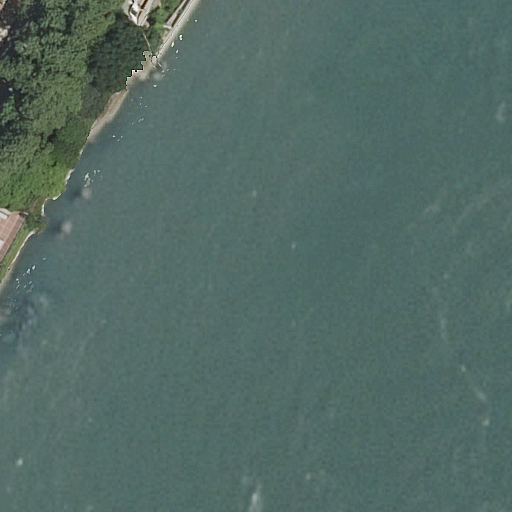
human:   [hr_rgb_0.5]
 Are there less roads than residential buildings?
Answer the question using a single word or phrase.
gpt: no

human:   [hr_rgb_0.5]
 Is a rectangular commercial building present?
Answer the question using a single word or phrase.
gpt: no

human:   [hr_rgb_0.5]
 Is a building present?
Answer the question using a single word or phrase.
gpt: yes

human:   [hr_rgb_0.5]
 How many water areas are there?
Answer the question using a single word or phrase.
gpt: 1

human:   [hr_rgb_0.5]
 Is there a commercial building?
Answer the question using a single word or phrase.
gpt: no

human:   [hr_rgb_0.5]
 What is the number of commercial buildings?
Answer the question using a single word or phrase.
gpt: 0

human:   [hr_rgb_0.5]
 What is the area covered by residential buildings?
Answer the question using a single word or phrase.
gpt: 150m2

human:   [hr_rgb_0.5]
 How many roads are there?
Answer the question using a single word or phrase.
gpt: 5

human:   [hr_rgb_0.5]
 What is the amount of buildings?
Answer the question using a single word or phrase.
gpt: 1

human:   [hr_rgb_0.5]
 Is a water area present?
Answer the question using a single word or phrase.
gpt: yes

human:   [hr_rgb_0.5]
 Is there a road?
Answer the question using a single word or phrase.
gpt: yes

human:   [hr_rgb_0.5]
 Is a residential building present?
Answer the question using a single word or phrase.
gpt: yes

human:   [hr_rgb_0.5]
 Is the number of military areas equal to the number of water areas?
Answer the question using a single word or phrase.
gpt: no

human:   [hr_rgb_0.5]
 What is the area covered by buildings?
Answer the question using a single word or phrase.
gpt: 150m2

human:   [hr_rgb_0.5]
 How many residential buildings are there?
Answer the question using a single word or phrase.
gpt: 1

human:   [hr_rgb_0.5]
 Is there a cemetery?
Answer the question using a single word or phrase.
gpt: no

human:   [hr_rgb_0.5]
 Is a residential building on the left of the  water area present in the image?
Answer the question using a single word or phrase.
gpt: yes

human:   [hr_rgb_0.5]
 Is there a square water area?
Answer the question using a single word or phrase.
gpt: no

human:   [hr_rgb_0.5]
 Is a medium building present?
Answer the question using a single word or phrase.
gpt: yes

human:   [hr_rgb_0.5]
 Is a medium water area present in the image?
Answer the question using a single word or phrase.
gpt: no

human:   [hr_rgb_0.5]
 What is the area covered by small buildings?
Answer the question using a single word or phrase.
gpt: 0m2

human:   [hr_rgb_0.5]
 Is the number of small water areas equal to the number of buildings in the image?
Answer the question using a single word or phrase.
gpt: no

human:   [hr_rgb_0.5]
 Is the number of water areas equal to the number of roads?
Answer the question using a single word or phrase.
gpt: no

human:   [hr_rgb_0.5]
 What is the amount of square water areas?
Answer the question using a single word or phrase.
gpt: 0

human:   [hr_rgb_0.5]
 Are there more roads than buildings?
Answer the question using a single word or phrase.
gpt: yes

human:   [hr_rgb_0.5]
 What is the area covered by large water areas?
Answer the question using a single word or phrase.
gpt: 7185m2

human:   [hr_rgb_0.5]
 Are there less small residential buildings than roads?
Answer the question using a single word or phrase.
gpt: yes

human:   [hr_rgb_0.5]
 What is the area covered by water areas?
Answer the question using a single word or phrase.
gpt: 7185m2

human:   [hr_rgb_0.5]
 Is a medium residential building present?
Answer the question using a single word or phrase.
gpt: yes

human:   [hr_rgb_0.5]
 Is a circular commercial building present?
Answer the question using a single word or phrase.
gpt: no

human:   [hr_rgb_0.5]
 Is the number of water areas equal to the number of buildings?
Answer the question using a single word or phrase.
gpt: yes

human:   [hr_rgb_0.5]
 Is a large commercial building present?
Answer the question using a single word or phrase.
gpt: no

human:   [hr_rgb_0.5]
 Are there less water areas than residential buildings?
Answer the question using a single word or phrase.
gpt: no

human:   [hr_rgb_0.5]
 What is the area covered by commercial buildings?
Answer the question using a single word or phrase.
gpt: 0m2

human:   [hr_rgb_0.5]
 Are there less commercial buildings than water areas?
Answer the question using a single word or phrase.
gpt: yes

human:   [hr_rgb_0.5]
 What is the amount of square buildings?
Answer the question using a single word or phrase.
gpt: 0

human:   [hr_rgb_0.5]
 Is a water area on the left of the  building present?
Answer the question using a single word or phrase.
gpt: no

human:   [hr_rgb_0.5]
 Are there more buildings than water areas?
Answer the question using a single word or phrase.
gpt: no

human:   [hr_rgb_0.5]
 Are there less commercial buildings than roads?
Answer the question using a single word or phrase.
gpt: yes

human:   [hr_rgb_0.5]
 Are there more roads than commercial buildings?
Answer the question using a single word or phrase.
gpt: yes

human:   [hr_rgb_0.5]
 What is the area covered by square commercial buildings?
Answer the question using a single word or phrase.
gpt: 0m2

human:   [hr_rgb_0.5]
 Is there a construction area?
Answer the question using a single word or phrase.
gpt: no

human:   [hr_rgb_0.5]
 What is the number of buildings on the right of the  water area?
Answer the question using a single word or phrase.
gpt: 0

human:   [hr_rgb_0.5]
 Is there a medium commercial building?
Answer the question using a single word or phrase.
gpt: no

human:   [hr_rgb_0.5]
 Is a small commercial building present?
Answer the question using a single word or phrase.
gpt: no

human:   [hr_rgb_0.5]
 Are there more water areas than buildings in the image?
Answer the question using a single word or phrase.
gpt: no

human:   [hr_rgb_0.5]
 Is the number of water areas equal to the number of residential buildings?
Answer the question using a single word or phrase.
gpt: yes

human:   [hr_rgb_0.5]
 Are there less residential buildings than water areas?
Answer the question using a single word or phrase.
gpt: no

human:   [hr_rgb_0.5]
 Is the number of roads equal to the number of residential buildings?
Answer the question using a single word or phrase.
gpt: no

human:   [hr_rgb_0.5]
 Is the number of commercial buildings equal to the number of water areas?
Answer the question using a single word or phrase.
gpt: no

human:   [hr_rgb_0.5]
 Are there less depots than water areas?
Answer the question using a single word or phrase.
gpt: yes

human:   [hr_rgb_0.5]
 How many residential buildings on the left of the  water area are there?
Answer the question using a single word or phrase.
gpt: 1

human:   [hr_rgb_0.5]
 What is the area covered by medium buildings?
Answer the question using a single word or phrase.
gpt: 150m2

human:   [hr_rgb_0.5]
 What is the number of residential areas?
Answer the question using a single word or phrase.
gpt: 0

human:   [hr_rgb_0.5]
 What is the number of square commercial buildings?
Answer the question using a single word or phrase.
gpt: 0

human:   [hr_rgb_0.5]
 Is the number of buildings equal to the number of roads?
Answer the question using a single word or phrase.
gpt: no

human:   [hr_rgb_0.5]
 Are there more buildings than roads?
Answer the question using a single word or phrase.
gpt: no

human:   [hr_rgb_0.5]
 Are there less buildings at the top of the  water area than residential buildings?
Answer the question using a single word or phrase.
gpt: no

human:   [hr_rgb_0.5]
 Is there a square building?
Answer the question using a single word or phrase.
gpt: no

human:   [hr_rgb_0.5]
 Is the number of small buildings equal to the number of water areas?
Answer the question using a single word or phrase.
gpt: no

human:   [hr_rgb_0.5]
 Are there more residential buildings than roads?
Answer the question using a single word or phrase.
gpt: no

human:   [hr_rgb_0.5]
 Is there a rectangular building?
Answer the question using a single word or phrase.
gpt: yes

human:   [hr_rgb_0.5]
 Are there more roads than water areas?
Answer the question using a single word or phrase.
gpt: yes

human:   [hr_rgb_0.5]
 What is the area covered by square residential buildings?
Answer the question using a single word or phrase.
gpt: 0m2